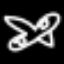
Label: airplane